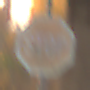
Verkehrszeichen: Stop
Umgebung: Roofed, Suburban
Tageszeit: SunriseSunset
Wetter: Clear
Licht: Natural
Jahreszeit: NotSpecified
Kontrast: MediumContrast